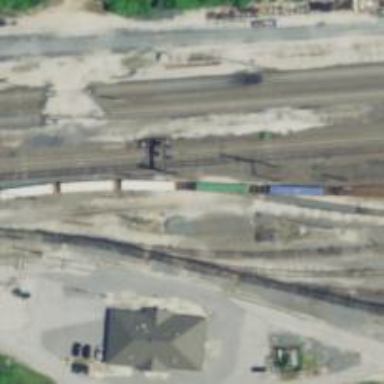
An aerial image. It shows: Railway with electrified contact lines.